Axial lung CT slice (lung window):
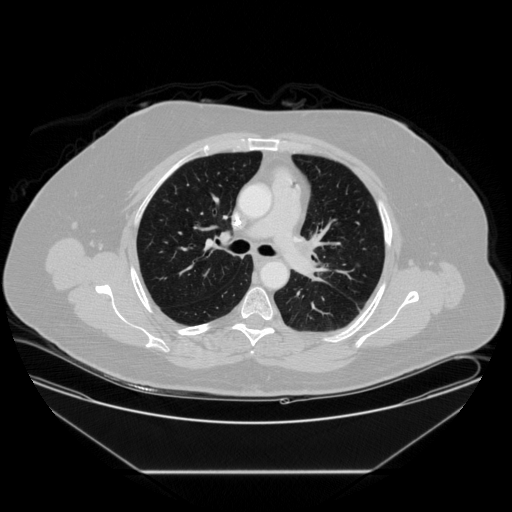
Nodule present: no